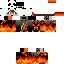
A female human skin with dark skin, wearing brown helmet dressed in a red hoodie and red pants, featuring a closed mouth.